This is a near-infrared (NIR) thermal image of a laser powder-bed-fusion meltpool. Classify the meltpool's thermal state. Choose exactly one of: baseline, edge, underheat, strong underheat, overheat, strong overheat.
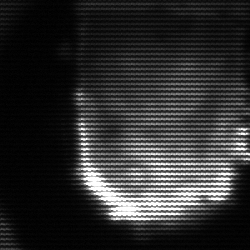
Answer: baseline